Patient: sex M, age 79
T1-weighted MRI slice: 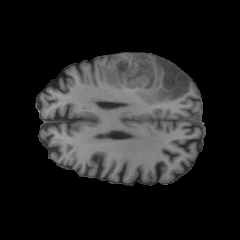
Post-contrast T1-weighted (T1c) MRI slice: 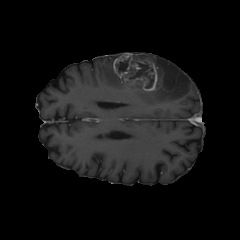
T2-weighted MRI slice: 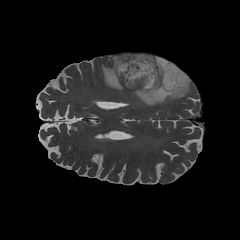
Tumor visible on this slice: yes
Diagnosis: Glioblastoma, IDH-wildtype
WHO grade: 4